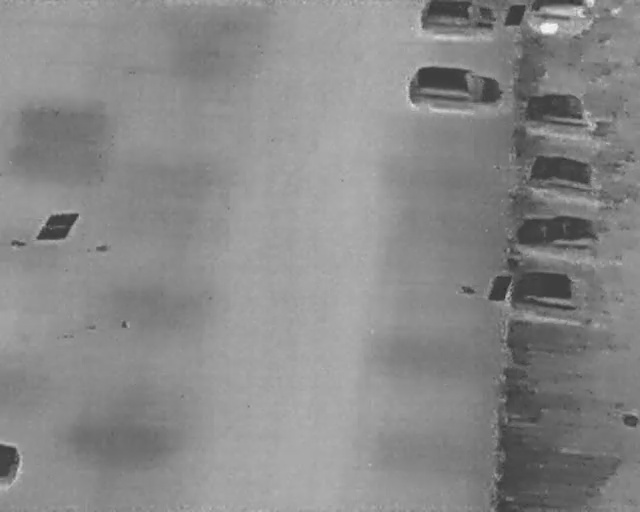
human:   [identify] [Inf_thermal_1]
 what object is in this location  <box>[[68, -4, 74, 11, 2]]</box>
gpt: <ref>1 medium car at the top right</ref>

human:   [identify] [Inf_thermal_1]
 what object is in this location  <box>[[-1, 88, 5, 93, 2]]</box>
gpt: <ref>1 medium car at the bottom left</ref>